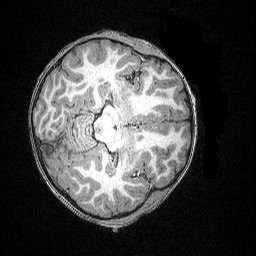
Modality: T1w
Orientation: axial
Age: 81
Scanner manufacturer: siemens
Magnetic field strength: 3 T
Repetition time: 2.5 s
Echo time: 0.00347 s